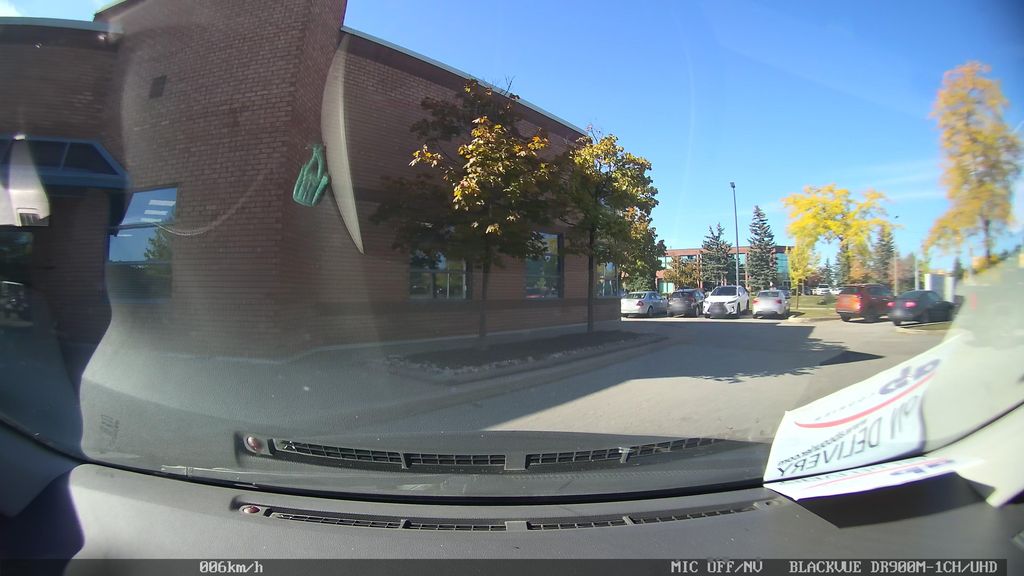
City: toronto